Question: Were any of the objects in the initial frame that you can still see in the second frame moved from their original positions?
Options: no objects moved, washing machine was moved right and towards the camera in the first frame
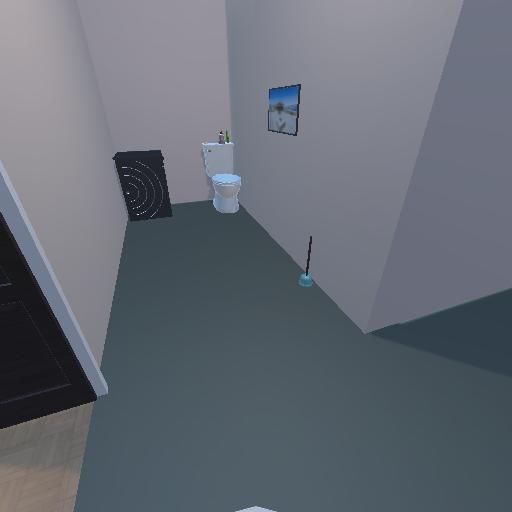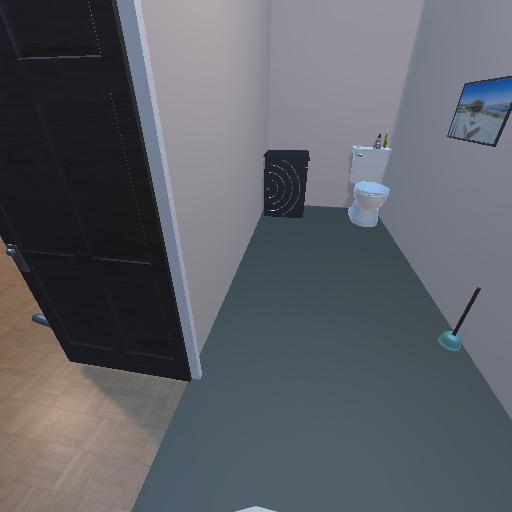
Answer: no objects moved